Field crop: tomato
Growth stage: 2
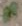
Species: solanum